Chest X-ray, PA view. Patient: 22 years old, sex M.
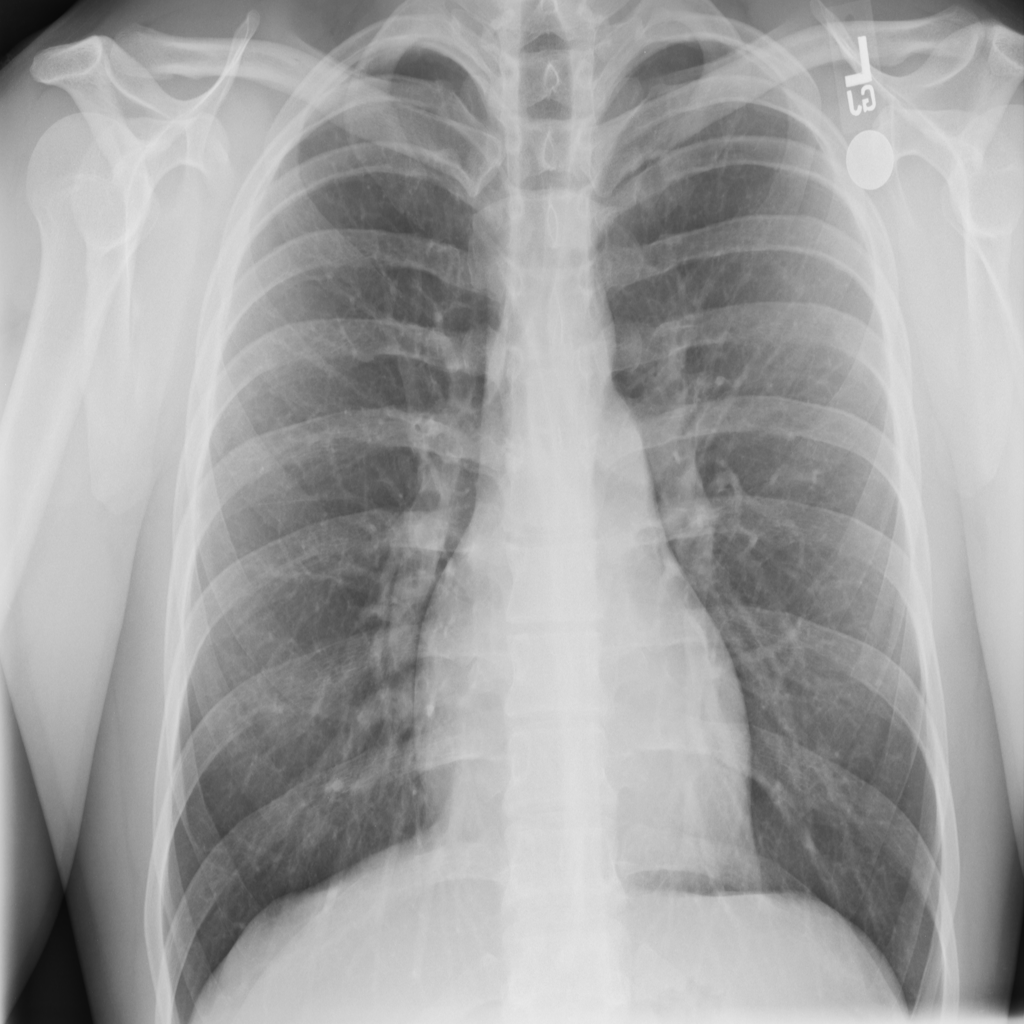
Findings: No Finding